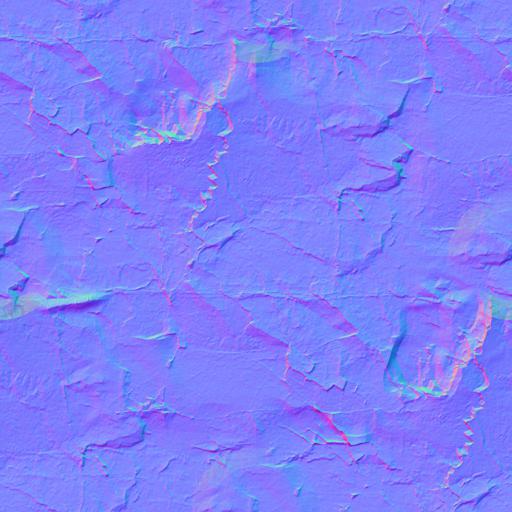
cliff concrete rock stone